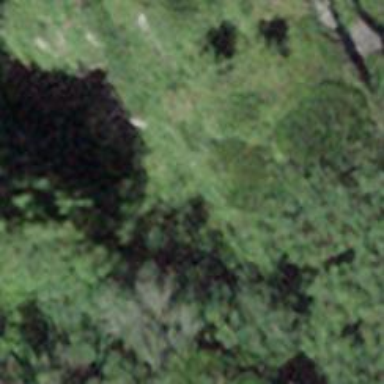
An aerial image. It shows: Cliff in nature.